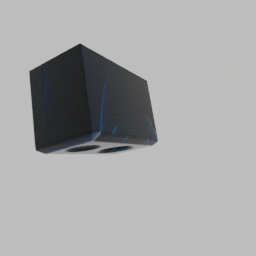
Label: electronics